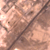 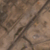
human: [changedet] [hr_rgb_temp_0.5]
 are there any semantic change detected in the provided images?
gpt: A road was realized on the right of an existing one.